Question: I have found several sites and forums discussing IIS Express errors, but am having a hard time finding one specific to the issue I am having. I am running VMWare 8 with Windows Server 2008--my laptop is running Windows 7 Professional. I have already tried commenting out the HttpLogging components--as mentioned in a few posts on here--but am still receiving the error message below. I hope I am providing enough information, I will be more than happy to elaborate on anything as I have been unable to fix this problem for a few days. Here is the error I am receiving when I try to start IIS Express from the console:

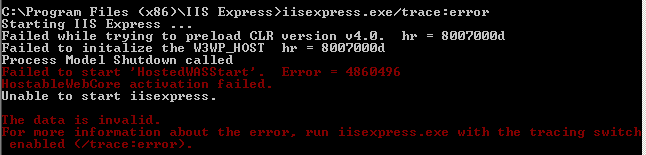
Answer: I figured this out. I had the client version of .NET rather than the actual framework. Details!